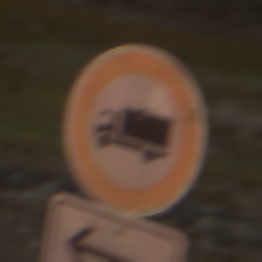
Verkehrszeichen: VerbotFuerKraftfahrzeugeUeberDreiKommaFuenfTonnen
Zusatzzeichen unten: RichtungsangabeDurchPfeile1
Umgebung: Outdoor, Nature
Tageszeit: MorningAfternoon
Wetter: Overcast
Licht: Natural
Jahreszeit: NotSpecified
Kontrast: LowContrast